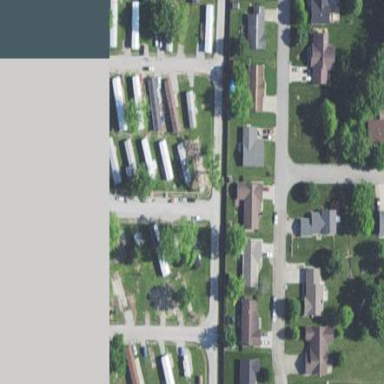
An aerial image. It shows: This image shows residential area designated as trailer park.